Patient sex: M
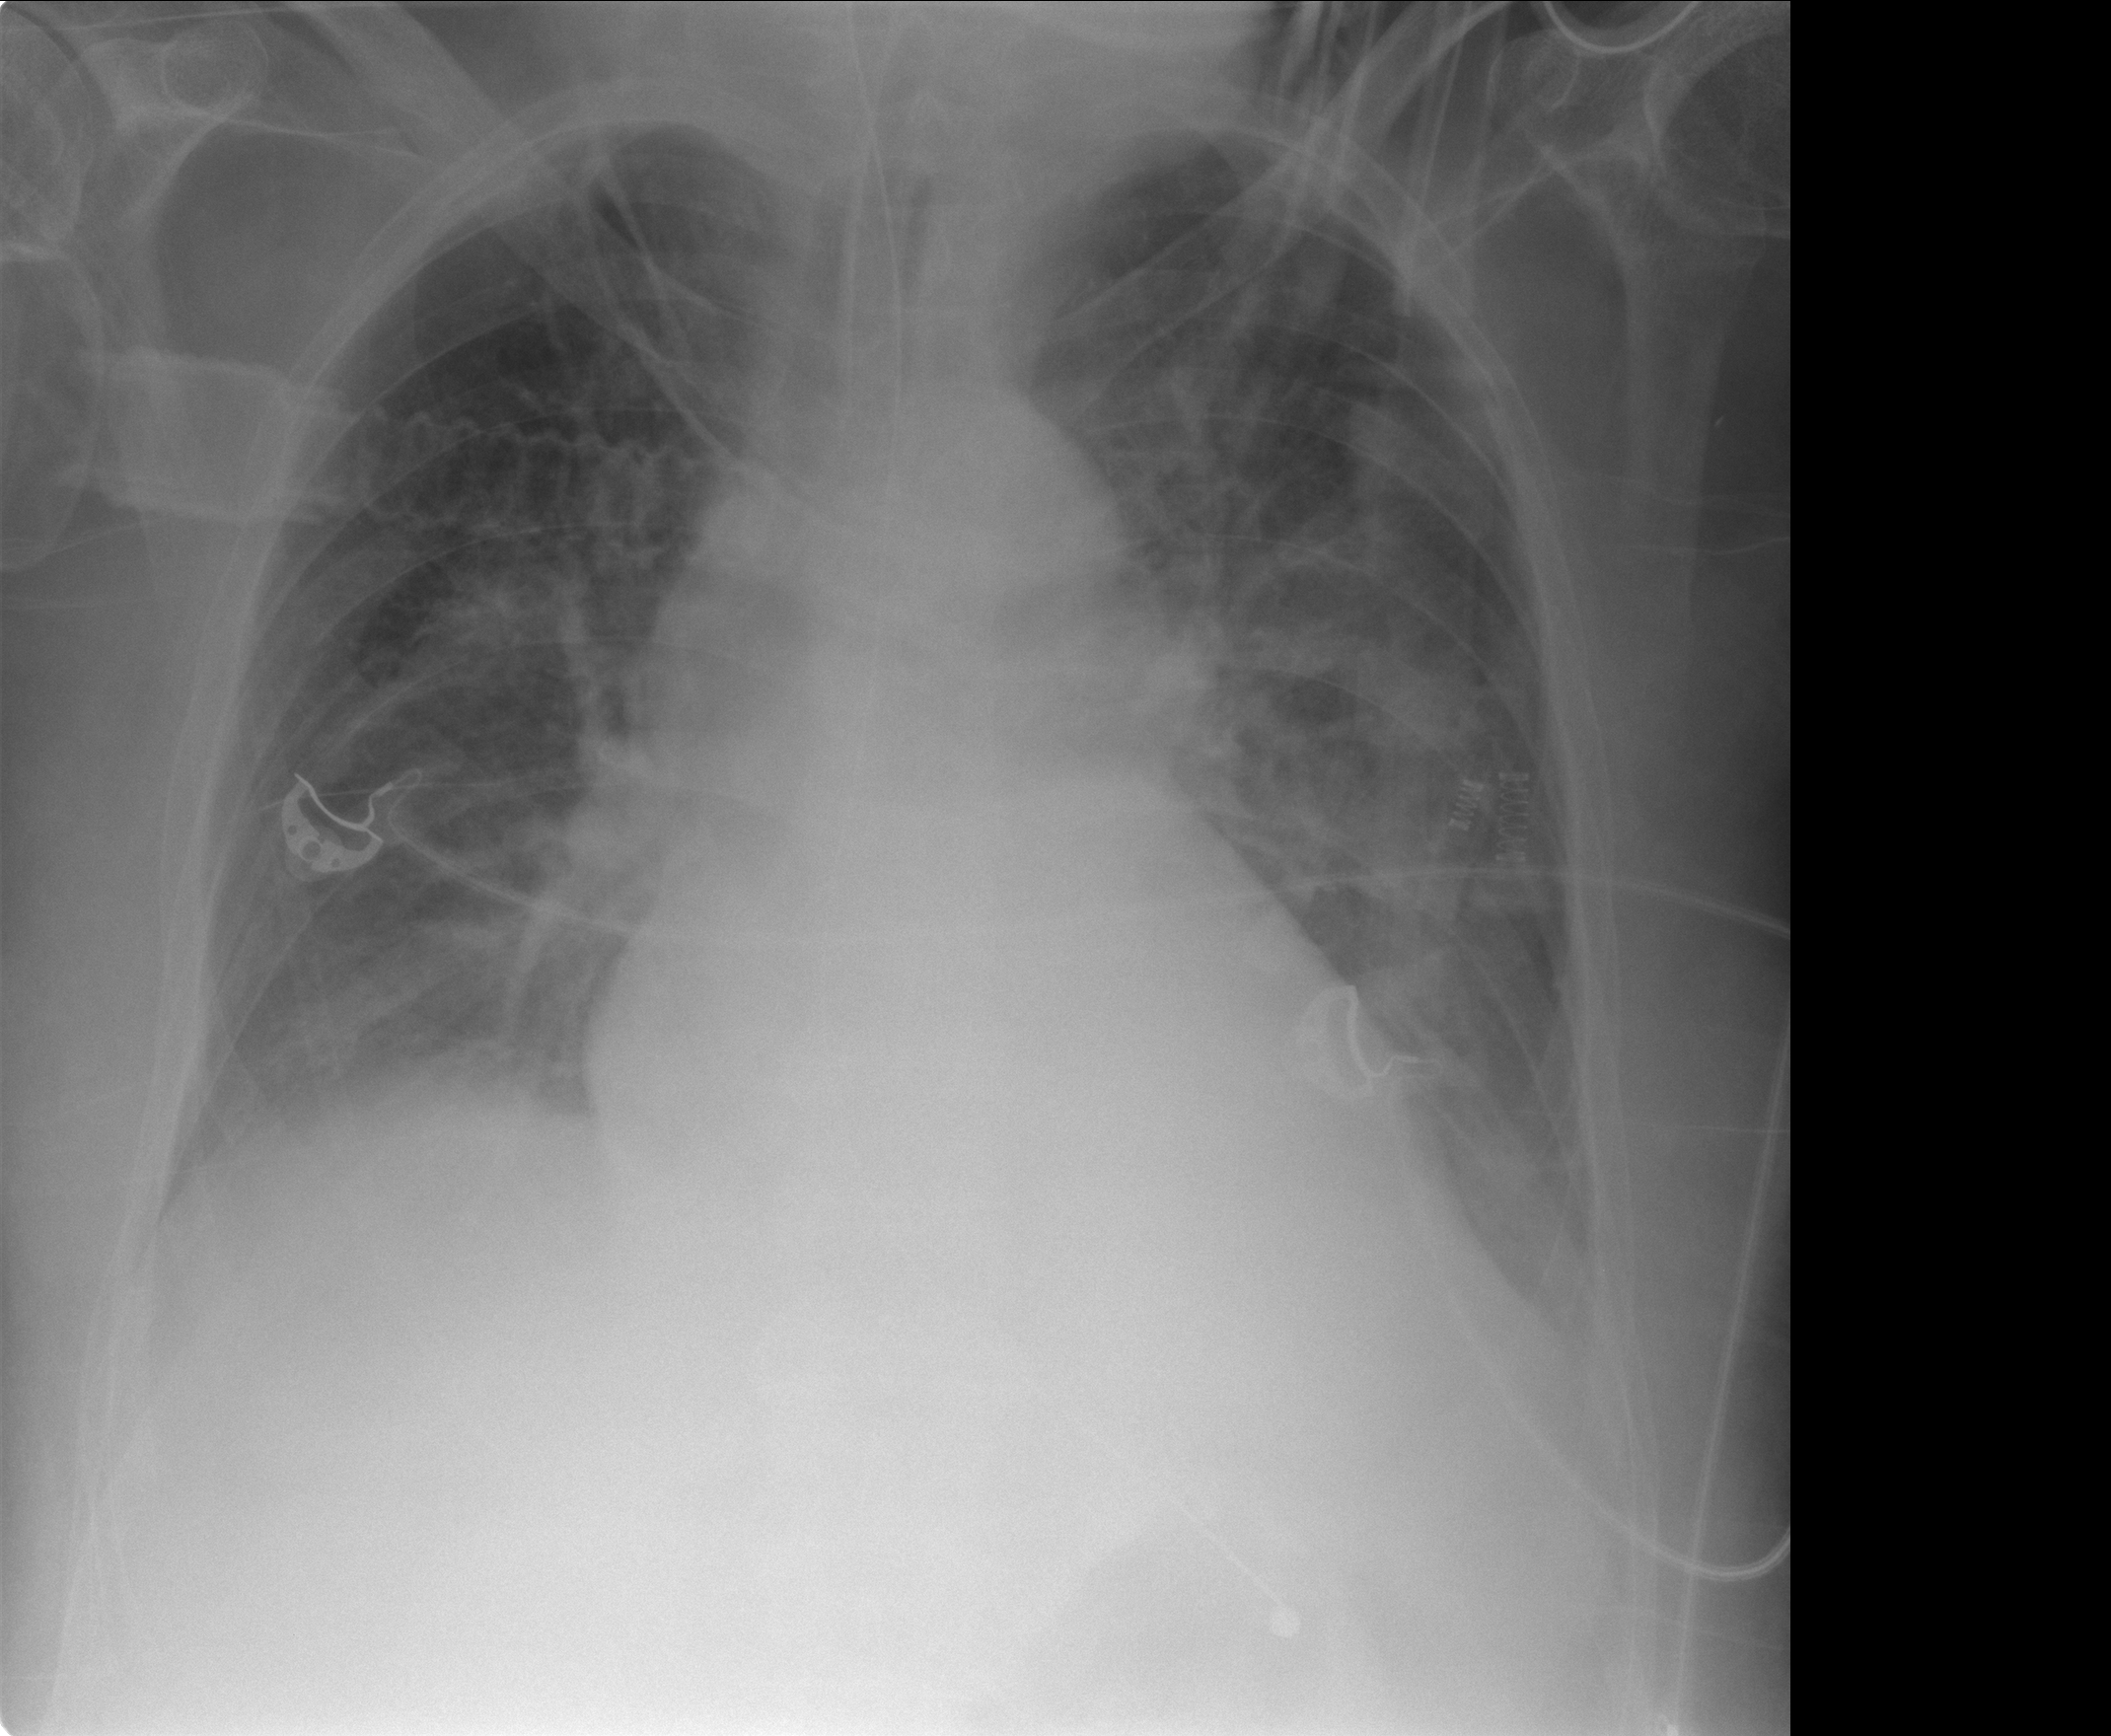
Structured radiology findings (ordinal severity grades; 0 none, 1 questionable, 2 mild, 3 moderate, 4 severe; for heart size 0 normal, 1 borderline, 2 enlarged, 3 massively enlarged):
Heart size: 1
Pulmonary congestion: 0
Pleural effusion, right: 1
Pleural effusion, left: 1
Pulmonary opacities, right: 0
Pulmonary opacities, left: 0
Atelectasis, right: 2
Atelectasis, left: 2